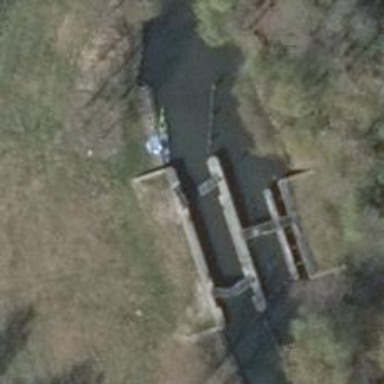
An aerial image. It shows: Lock gate along waterway.